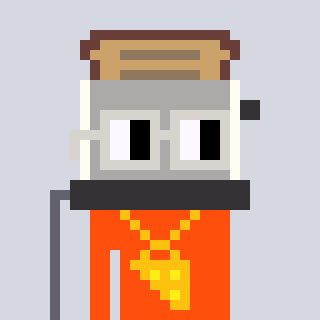
a pixel art character with square light gray glasses, a toaster-shaped head and a orange-colored body on a cool background